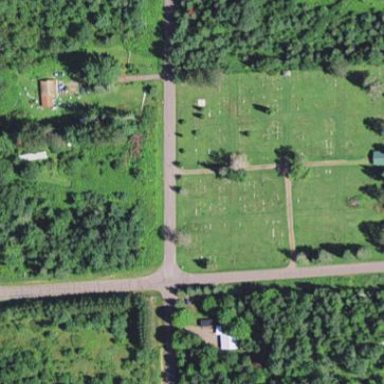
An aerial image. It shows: Cemetery.